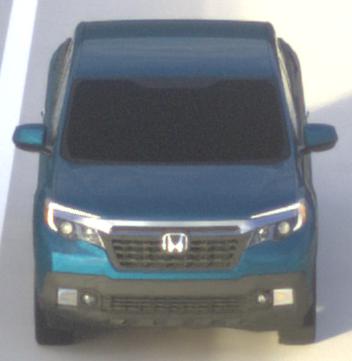
Make: Honda
Model: Ridgeline
Detailed model: Gen. 2
Model produced from: 2016
Model produced until: 2020
Doors: 4
Color: blue
Road condition: dry road
Daytime: morning or afternoon
Contrast: medium contrast